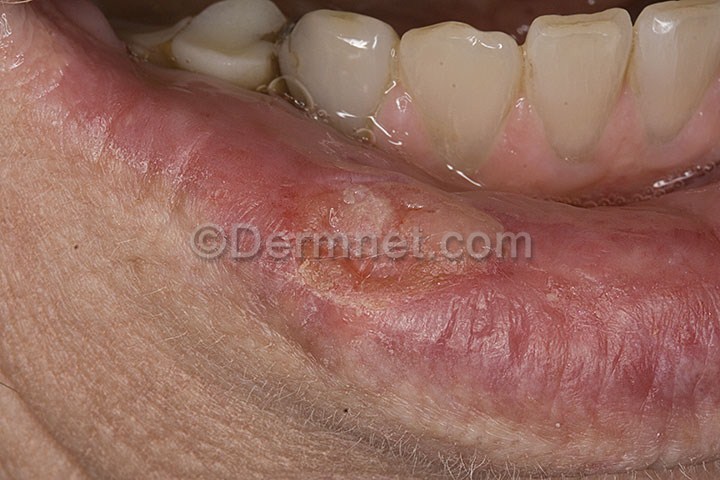
Disease: Actinic Keratosis Basal Cell Carcinoma and other Malignant Lesions